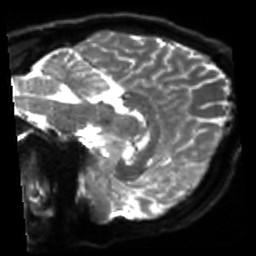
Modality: sbref
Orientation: sagittal
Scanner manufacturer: siemens
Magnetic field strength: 3 T
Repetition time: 4 s
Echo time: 0.0594 s